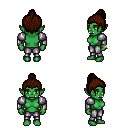
a pixel art fantasy rpg character, female body template, orc, green skin, steel arm armor, metal pants, brown short topknot hairstyle, bracelets, four views (front, back, left, right), 2x2 character sprite sheet, small pixel art, hard edges, no anti-aliasing